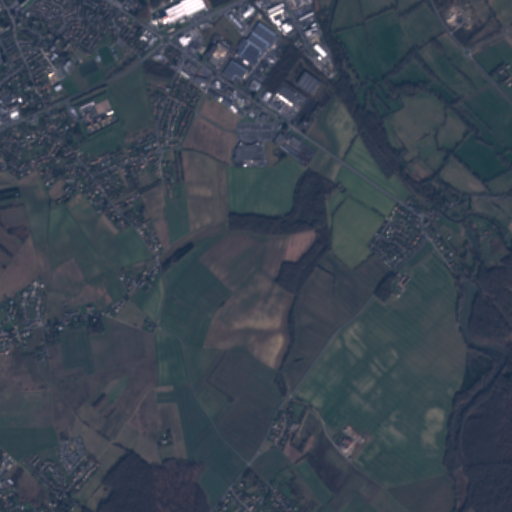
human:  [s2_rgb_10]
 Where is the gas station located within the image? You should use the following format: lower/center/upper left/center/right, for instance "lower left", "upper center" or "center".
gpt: The gas station is located in the upper center of the image.
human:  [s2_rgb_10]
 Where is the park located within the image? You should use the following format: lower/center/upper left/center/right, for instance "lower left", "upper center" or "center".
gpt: The park is located in the upper left of the image.
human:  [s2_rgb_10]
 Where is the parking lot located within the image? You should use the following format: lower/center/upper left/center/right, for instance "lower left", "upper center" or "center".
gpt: The parking lot is located in the upper left of the image.
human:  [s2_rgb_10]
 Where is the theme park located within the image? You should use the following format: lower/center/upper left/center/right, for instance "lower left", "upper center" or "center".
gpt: The theme park is located in the upper center of the image.
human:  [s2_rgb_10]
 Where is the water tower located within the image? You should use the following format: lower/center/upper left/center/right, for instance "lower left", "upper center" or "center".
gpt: The water tower is located in the upper left of the image.
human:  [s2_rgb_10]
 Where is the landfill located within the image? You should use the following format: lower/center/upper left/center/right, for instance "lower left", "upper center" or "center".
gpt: There is no landfill in the image.